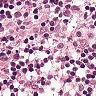
Metastatic tissue present: no